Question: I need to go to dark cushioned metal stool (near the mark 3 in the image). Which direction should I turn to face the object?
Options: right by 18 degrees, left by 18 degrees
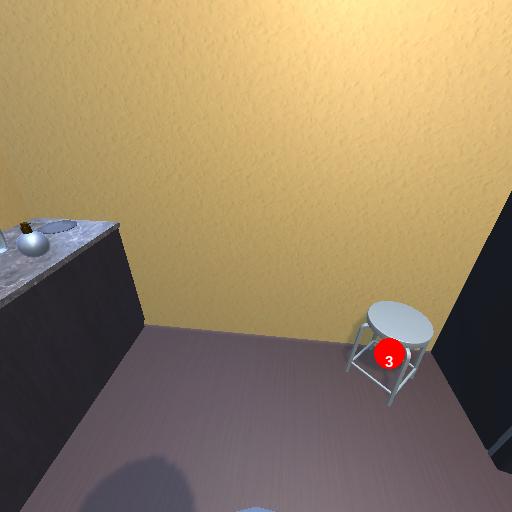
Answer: right by 18 degrees